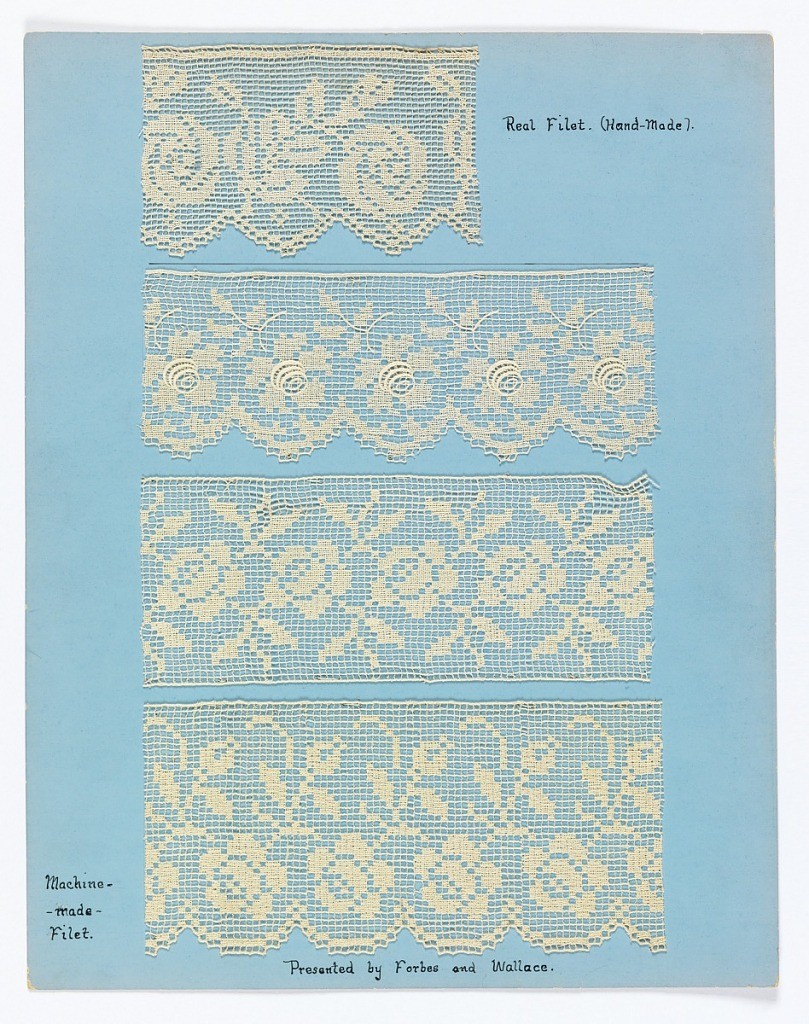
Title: Sample book page
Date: ca. 1910
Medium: cardboard, linen, silk, metallic Technique: linen embroidery with ground cloth dissolved Examples of embroidery on net produced by the Schiffli machine Metallic embroidery on net Machine-made openwork in imitation of hand-embroidered net Mostly floral and a few geometric patterns, some designs described as "Spanish" Imitation hand-made filet Machine filet Imitation filet crochet Ploven (burnt-out lace) Fancy curtain lace made on the Levers machines Real filet (handmade) next to Machine-made filet Spotted curtain nets, made chiefly at Nottingham, England and Caudry, France.
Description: Eighty-three samples of machine-made openwork and several examples of hand made lace mounted on boards. They imitate hand-embroidered net, crochet, or needlepoint.  All are floral patterns plus a few of early 1920's geometric style.
"Embroidered net" produced by the Schiffli Machine.